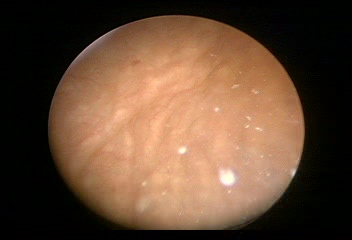
Modality: WLC
Class: Normal mucosa
Bladder cancer association: No